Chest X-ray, PA view. Patient: 64 years old, sex M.
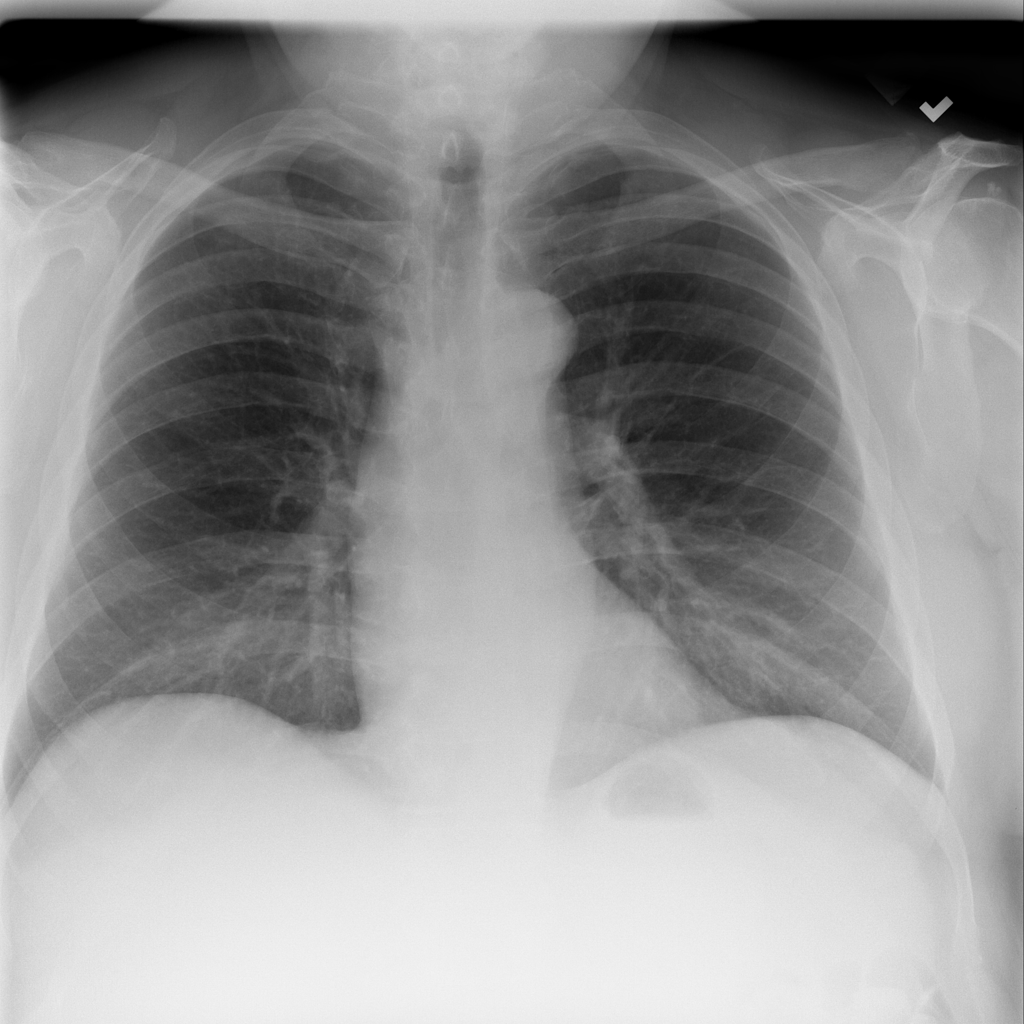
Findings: No Finding